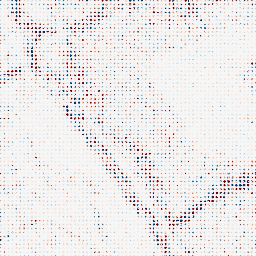
Category: wavelet
Decomposition family: wavelet_dwt
Decomposition parameters: wavelet: coif2
level: 2
Upsampling method: sinc_blackman
Upsampling parameters: scale: 8
kernel_size: 4
Upsampling scale: 8